Question: I wish to set my 'master' branch to the exact state that my 'tmp' branch is at.
There is incorrect changes committed on the master branch, but even after merging the tmp branch those mistakes still persists.
I've tried (on master):
'''
git checkout tmp
git reset --hard xxxxxx
'''
but that also fails. It's unfortunate that git is this hard to do something so simple. What must I do to fix my master branch?
I've tried to find the problem and it's the one highlighted that is wrong. It seems I shouldn't have done that reverse. (My temp branch doesn't have that reverse, which is why it's probably working.) So how do I reverse a revert?

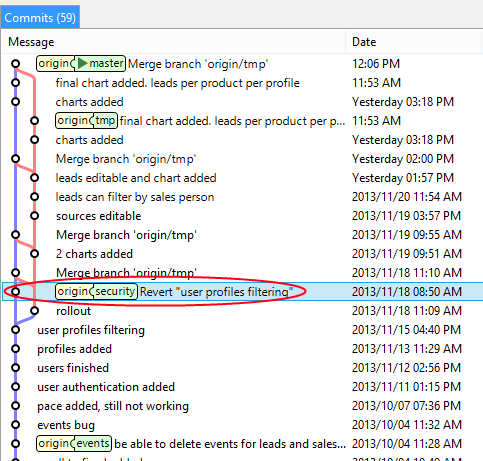
Answer: Just "revert the revert"
'''
git revert <SHA1 of 'Revert "user profiles filtering"'>
'''
Explanation: A 'revert' does not undo the entire history until a certain commit is reached but instead takes the commit-patch and applies the "inverse patch" to your current revision.